七年级 · 度量几何学
如图在一块长为 $12 m$, 宽为 $6 m$ 的长方形草地上, 有一条弯曲的柏油小路(小路任何地方的水平宽度都是 $2 m$ )则空白部分

表示的草地面积是( ）

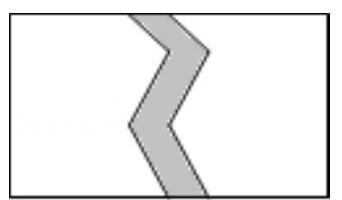
A. 60
B. 70
C. 48
D. 18

答案: A
解析: 【答案】 $A$

解: 草地面积=矩形面积 $-小$ 路面积

$$
\begin{aligned}
& =12 \times 6-2 \times 6 \\
& =60\left(\mathrm{~m}^{2}\right)
\end{aligned}
$$

故选 $A$.